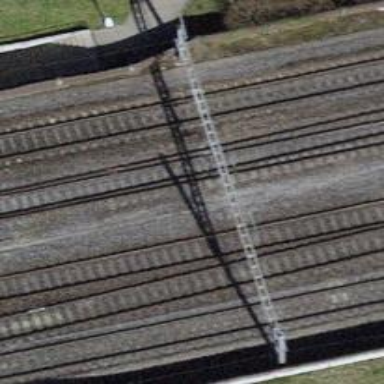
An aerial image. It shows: Single-track railway with electrified contact lines.